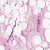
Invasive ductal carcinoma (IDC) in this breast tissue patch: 0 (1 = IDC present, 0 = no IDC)